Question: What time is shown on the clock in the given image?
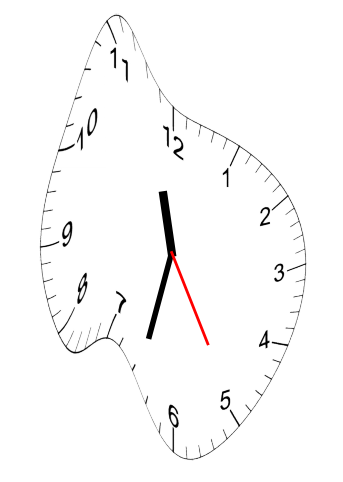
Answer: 11:32:25